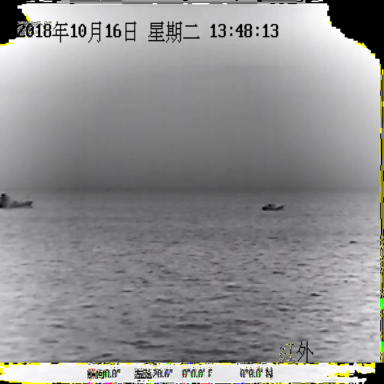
There are two liners in the infrared image.